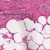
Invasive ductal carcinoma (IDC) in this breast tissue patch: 0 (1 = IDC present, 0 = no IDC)